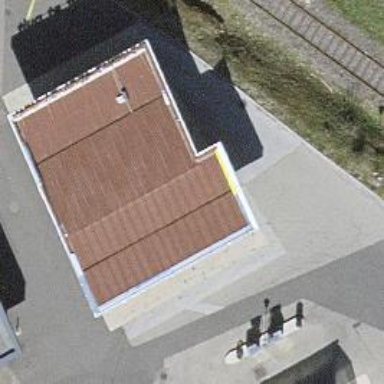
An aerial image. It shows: View of roof of building.